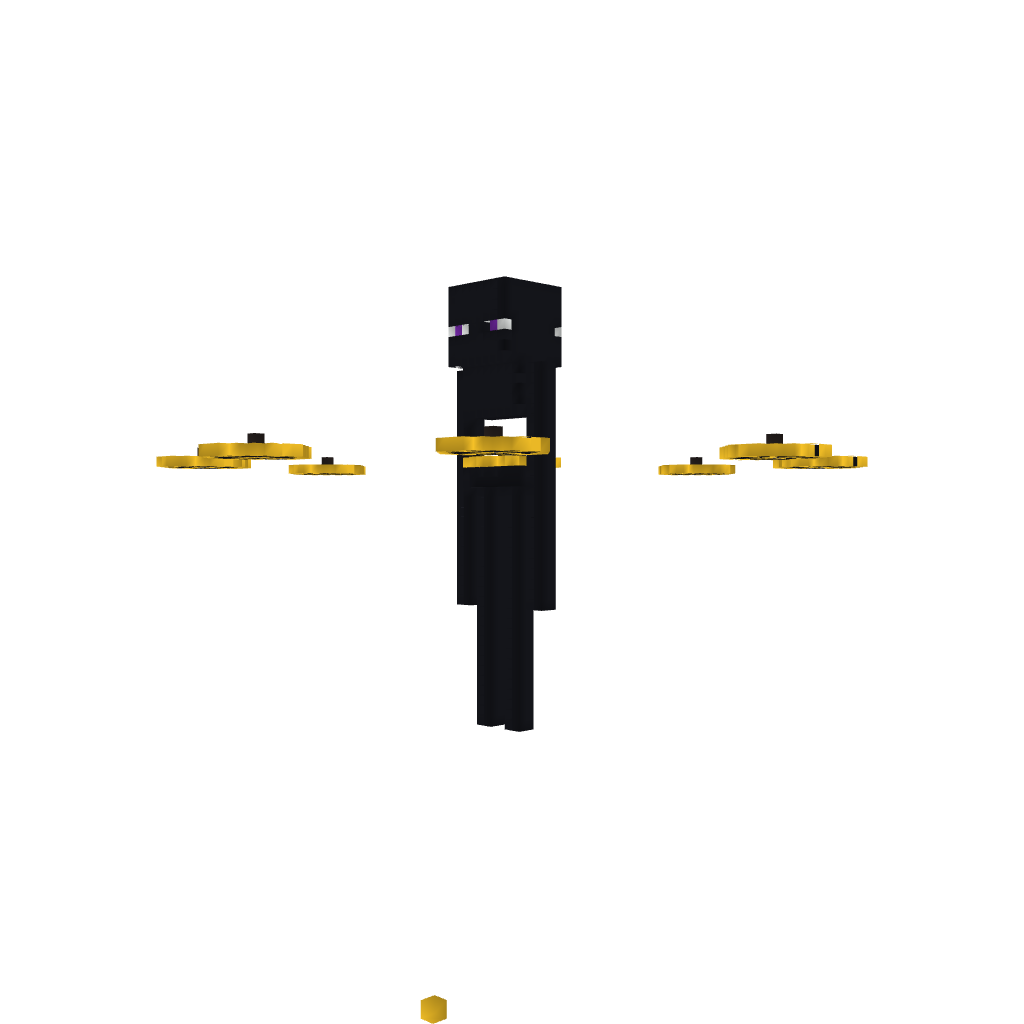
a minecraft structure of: OPenderman SkyWars scematic